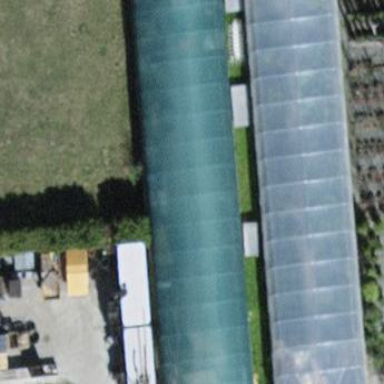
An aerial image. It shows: Greenhouse for horticulture.